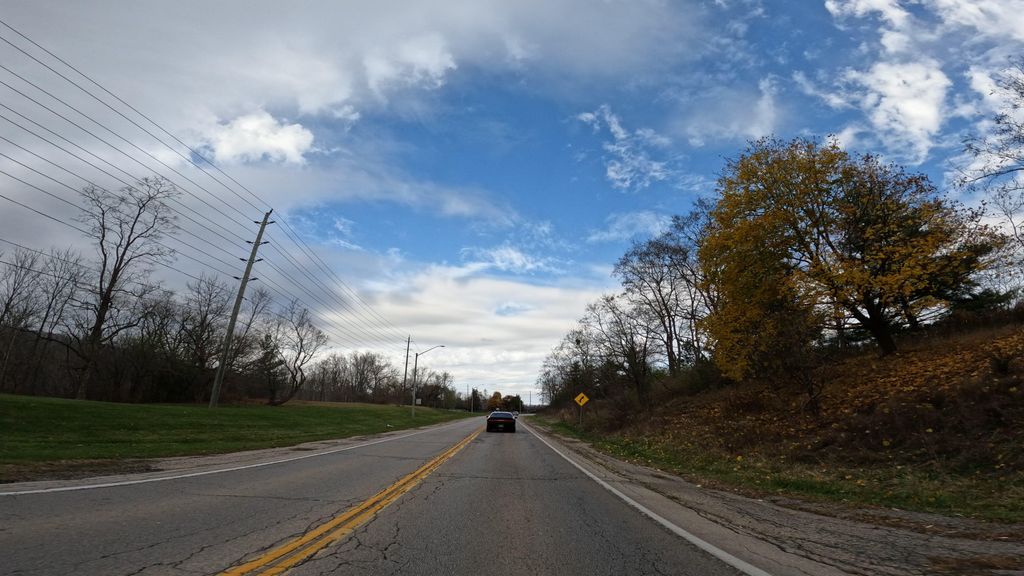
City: hamilton